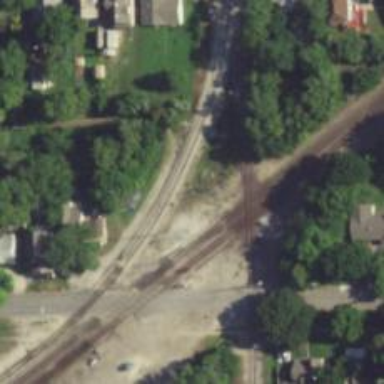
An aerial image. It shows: Junction on the railway.